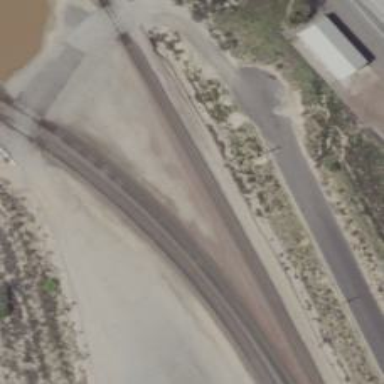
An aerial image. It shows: Railway track.